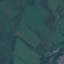
Label: Pasture